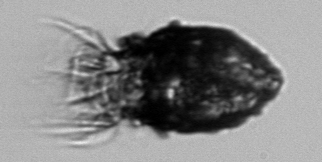
Label: Stenosemella_pacifica